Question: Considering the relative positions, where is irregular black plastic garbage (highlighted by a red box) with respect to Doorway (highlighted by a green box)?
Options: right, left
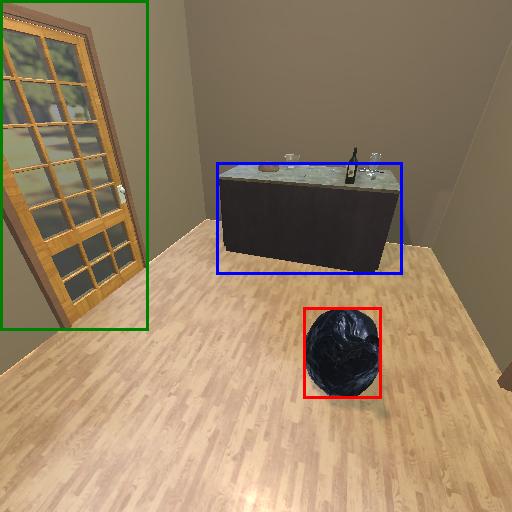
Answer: right